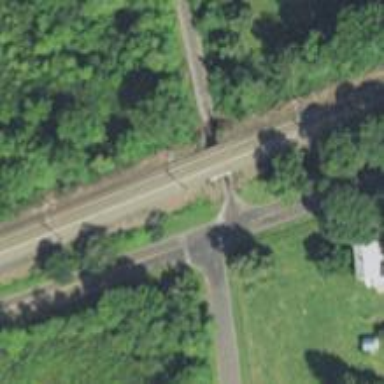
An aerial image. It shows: Bridge over electrified railway with contact line.